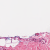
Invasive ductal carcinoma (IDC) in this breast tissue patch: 0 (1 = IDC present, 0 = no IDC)